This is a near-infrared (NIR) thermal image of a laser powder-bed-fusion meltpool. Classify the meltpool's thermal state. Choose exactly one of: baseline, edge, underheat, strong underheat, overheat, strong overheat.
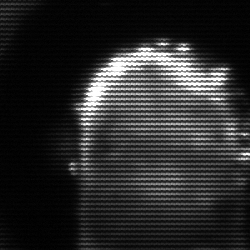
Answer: baseline